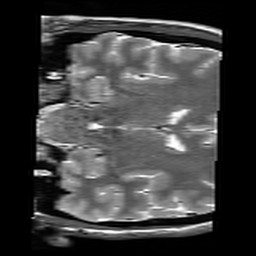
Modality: T2w
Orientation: coronal
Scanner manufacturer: siemens
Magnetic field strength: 3 T
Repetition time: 9.86 s
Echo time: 0.05 s